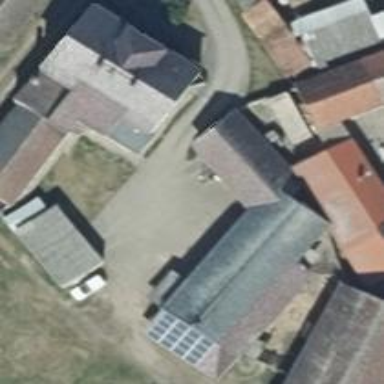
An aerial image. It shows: Gabled building with the roof oriented along its structure.